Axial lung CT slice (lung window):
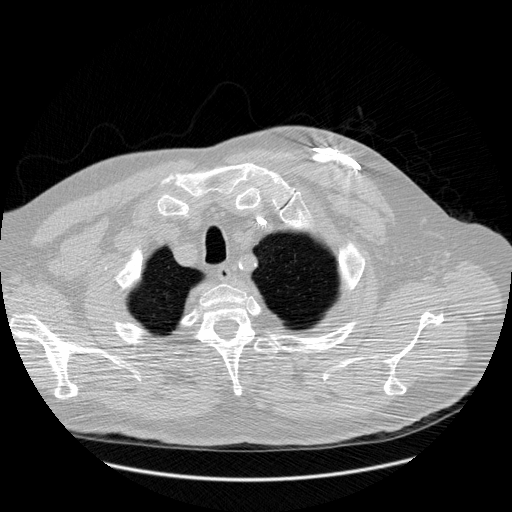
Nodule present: no